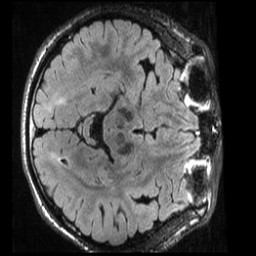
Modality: T1w
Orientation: axial
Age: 24
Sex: male